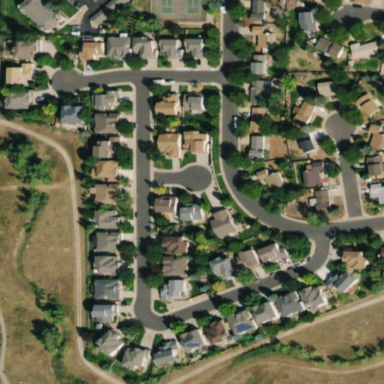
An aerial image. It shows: Residential area consisting of single-family homes.